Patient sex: M
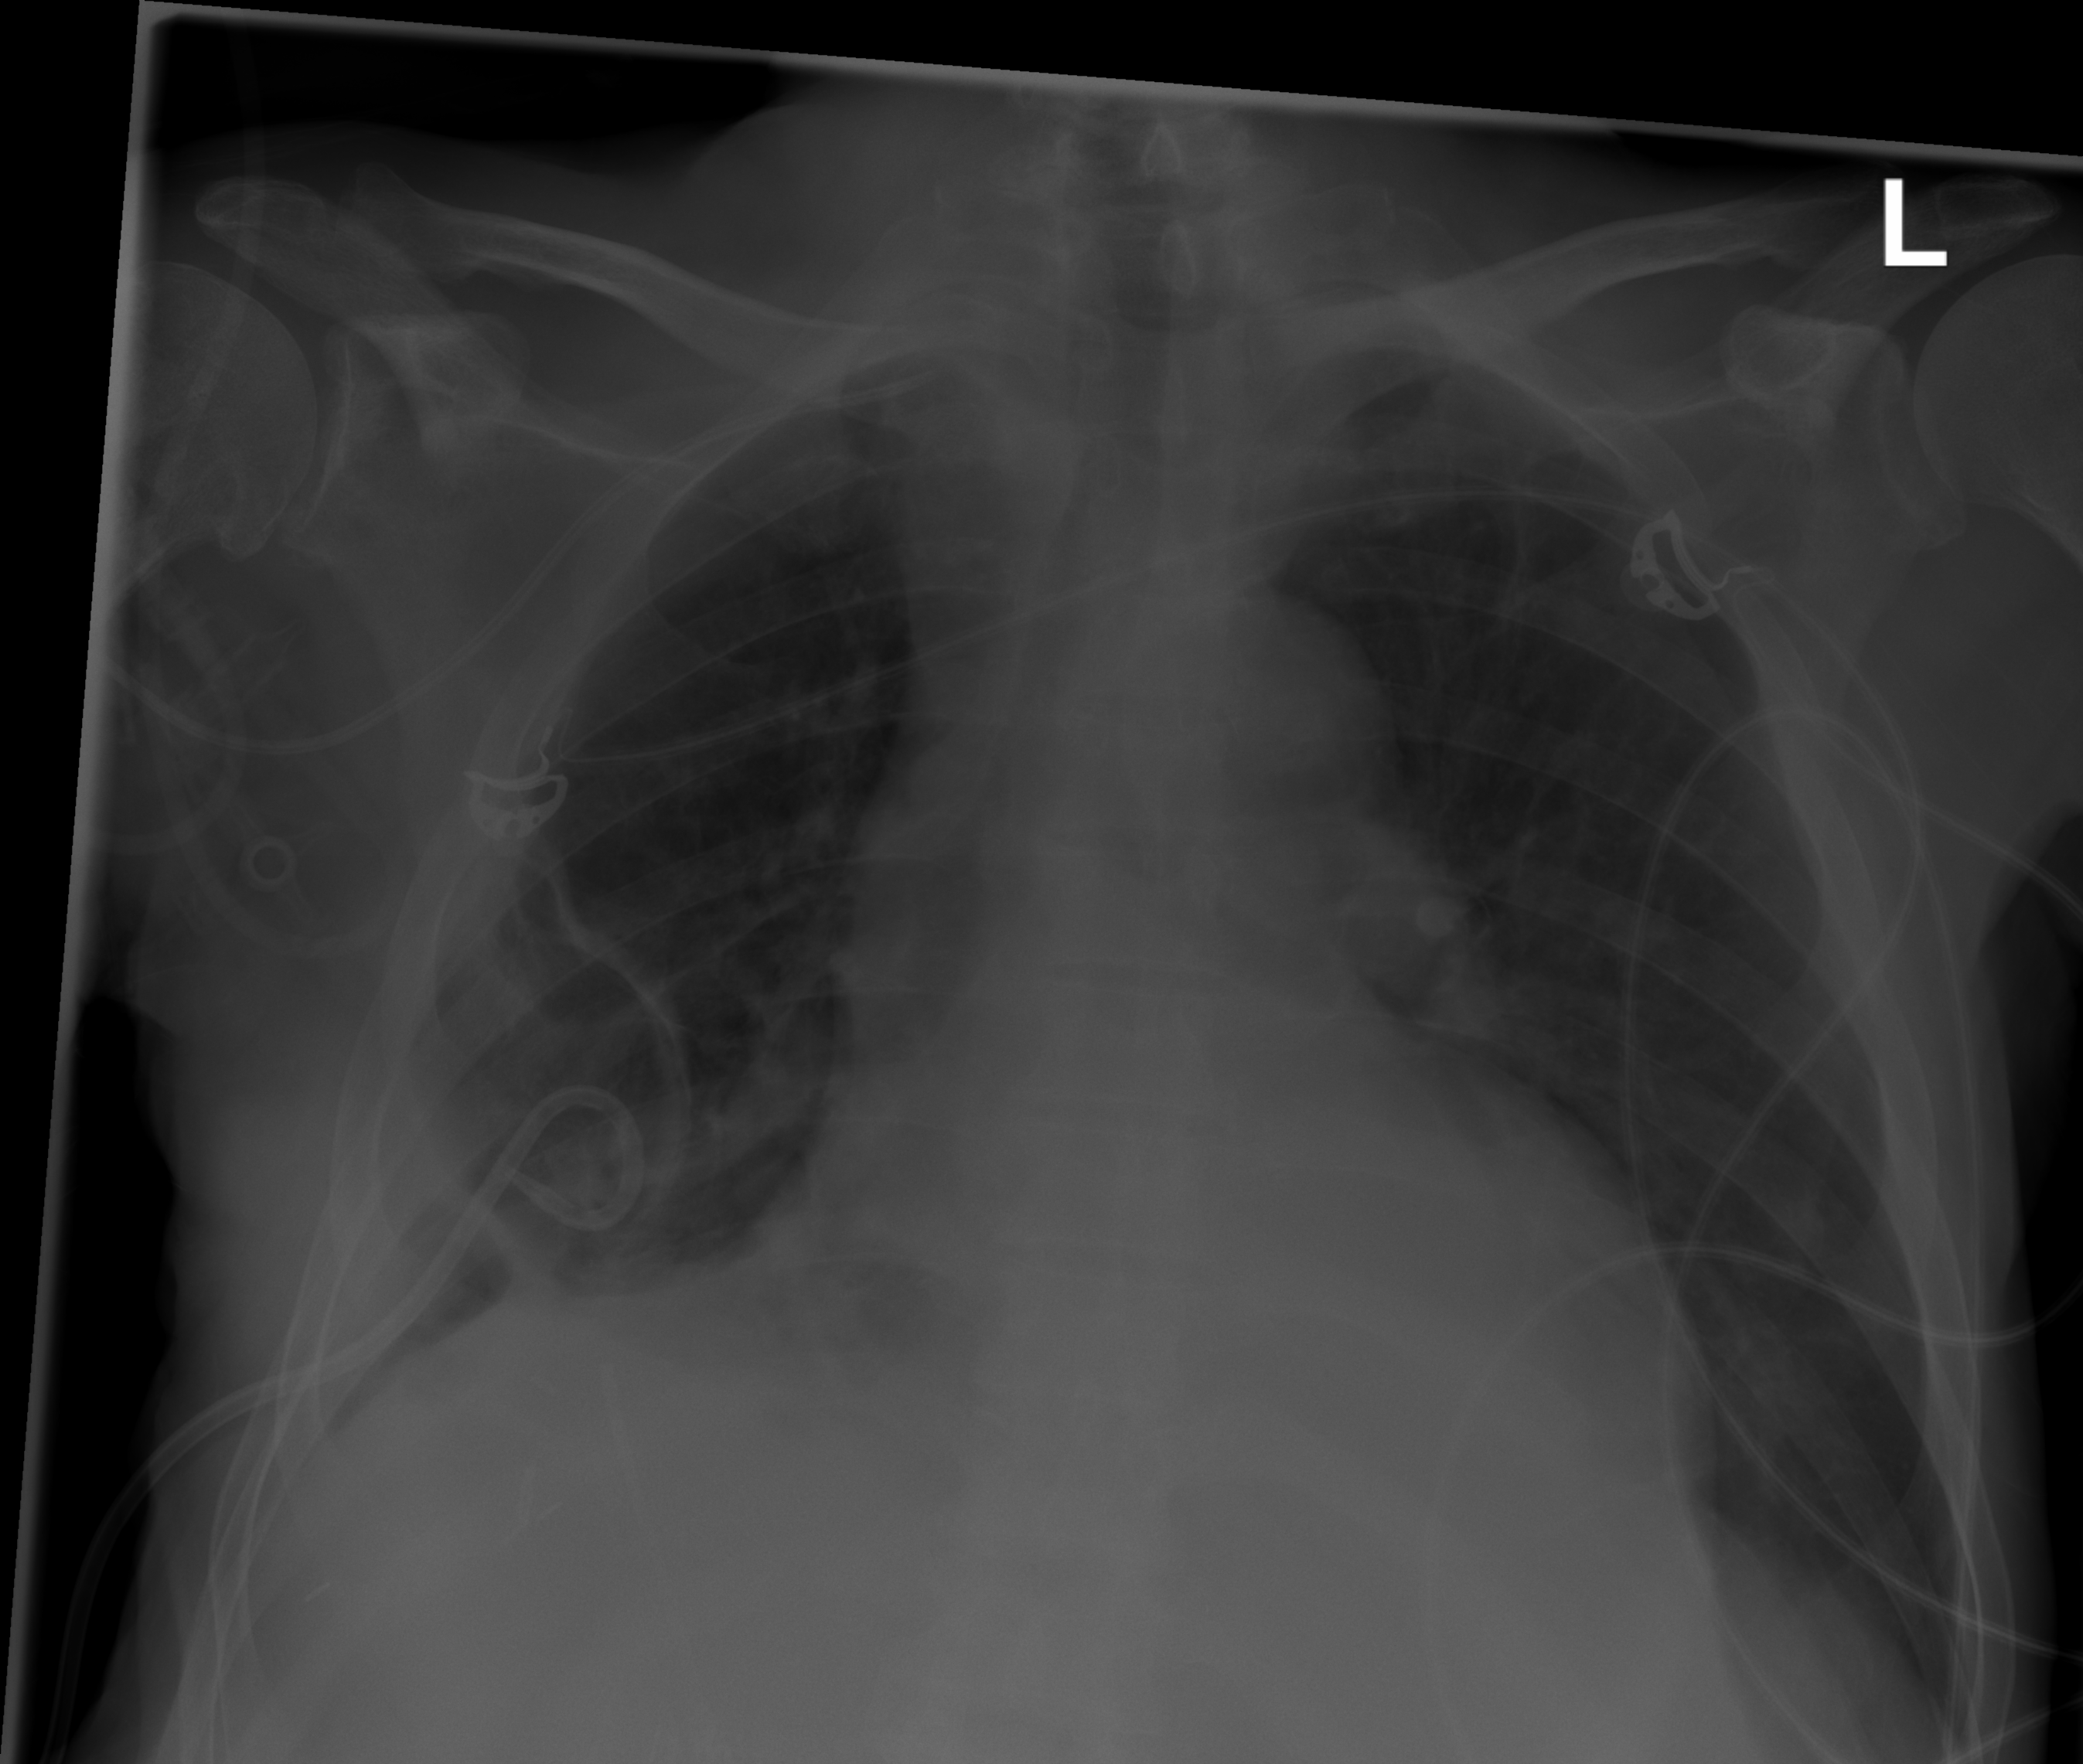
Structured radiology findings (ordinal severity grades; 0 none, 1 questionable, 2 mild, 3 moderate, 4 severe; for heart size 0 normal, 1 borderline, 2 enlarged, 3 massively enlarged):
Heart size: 2
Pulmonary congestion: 0
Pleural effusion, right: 3
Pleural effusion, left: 0
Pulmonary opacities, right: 0
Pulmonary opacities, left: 0
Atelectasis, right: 3
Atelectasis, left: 0